Question: '''
Object Value
'''

Above is the evaluate expression in Intellij of an Object field. I want to access both key and value but unable to do so.
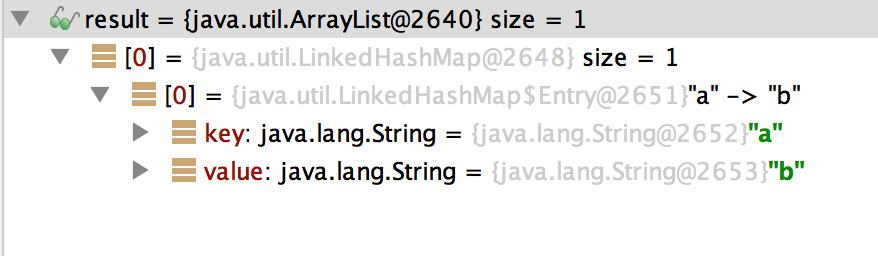
Answer: You need to <URL> over your list, here is an example
'''
public static void main(String[] args){
List<LinkedHashMap<String,String>> list = new ArrayList<LinkedHashMap<String, String>>();
LinkedHashMap<String, String> test = new LinkedHashMap<String, String>();
test.put("a","1");
test.put("b","2");
list.add(test);
for(Map<String, String> map : list){
for(String key : map.keySet()){
System.out.println("key: " + key + " value " + map.get(key));
}
}
}
'''